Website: lowes
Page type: order-tracking
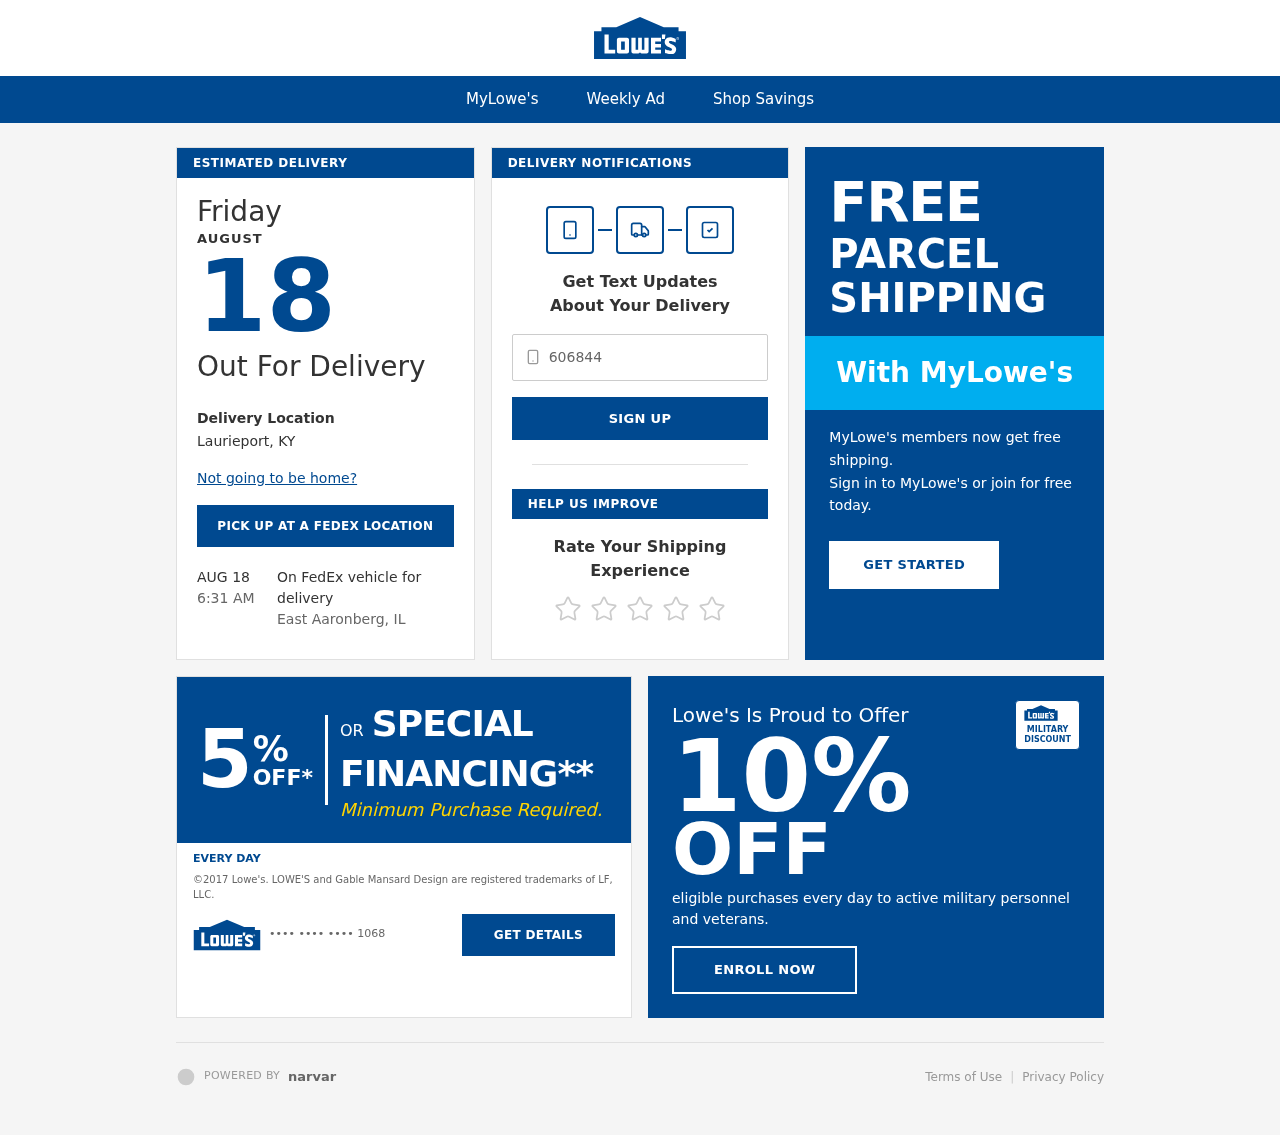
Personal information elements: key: PII_CARD_LAST4
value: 1068
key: PII_PHONE
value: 6068448785
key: PII_CITY_STATE
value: Laurieport, KY
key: PII_CITY_STATE2
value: East Aaronberg, IL
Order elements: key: ORDER_DELIVERY_DATE
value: AUG 18
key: ORDER_DELIVERY_DATE
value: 6:31 AM
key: ORDER_DELIVERY_DATE
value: AUGUST
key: ORDER_DELIVERY_DATE
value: Friday
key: ORDER_DELIVERY_DATE
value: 18